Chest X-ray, AP view. Patient: 76 years old, sex F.
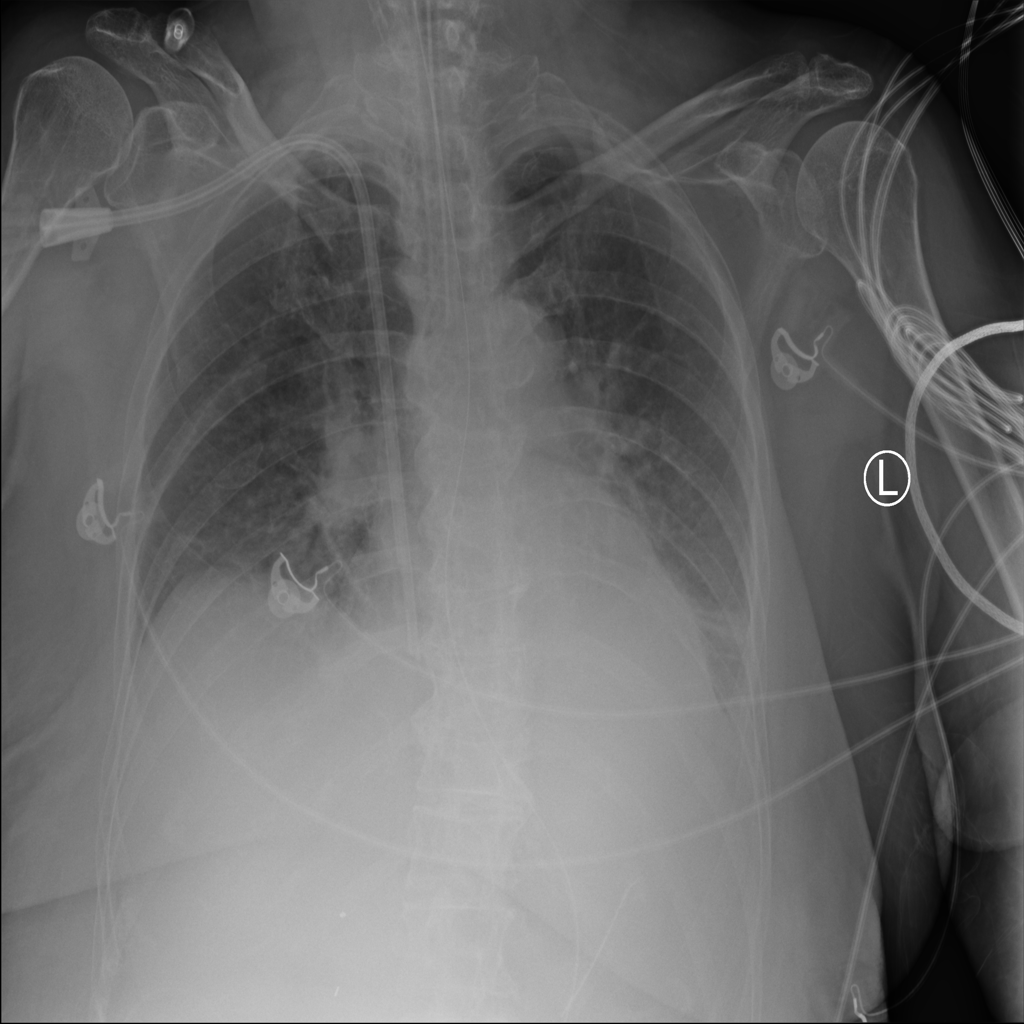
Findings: Atelectasis